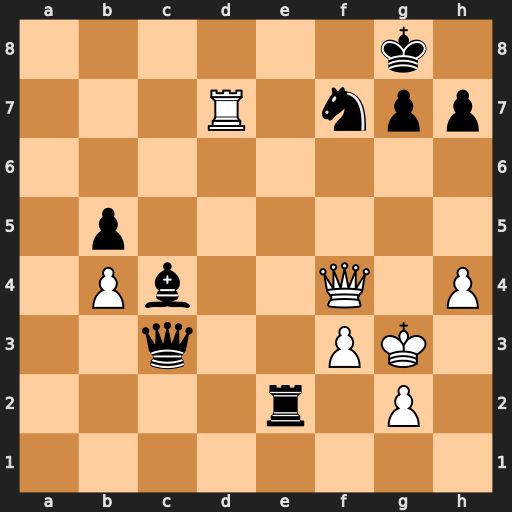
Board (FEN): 6k1/3R1npp/8/1p6/1Pb2Q1P/2q2PK1/4r1P1/8
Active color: w
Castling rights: -
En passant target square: -
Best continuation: Qb8+ Nd8 Qxd8+ Re8 Qxe8#